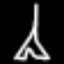
Label: The Eiffel Tower